Question: I'm trying doing to do a continuous integration via jenkins.
I'm at the publishing tests results part now and having a bit of struggle.
> Recording test results
ERROR: Publisher hudson.tasks.junit.JUnitResultArchiver aborted due to exception
hudson.AbortException: No test report files were found. Configuration error?
at hudson.tasks.junit.JUnitParser$ParseResultCallable.invoke(JUnitParser.java:116)
at hudson.tasks.junit.JUnitParser$ParseResultCallable.invoke(JUnitParser.java:92)
at hudson.FilePath.act(FilePath.java:981)
at hudson.FilePath.act(FilePath.java:959)
at hudson.tasks.junit.JUnitParser.parseResult(JUnitParser.java:89)
at hudson.tasks.junit.JUnitResultArchiver.parse(JUnitResultArchiver.java:121)
at hudson.tasks.junit.JUnitResultArchiver.perform(JUnitResultArchiver.java:138)
at hudson.tasks.BuildStepCompatibilityLayer.perform(BuildStepCompatibilityLayer.java:74)
at hudson.tasks.BuildStepMonitor$1.perform(BuildStepMonitor.java:20)
at hudson.model.AbstractBuild$AbstractBuildExecution.perform(AbstractBuild.java:770)
at hudson.model.AbstractBuild$AbstractBuildExecution.performAllBuildSteps(AbstractBuild.java:734)
at hudson.model.Build$BuildExecution.post2(Build.java:183)
at hudson.model.AbstractBuild$AbstractBuildExecution.post(AbstractBuild.java:683)
at hudson.model.Run.execute(Run.java:1784)
at hudson.model.FreeStyleBuild.run(FreeStyleBuild.java:43)
at hudson.model.ResourceController.execute(ResourceController.java:89)
at hudson.model.Executor.run(Executor.java:240)
It says that it cannot find any test results.
Here's path that I've set in the jenkins:

I just followed what's stated here <URL>
> All test results are stored as XML files under
build/androidTest-results
So what's the real path? Thanks!
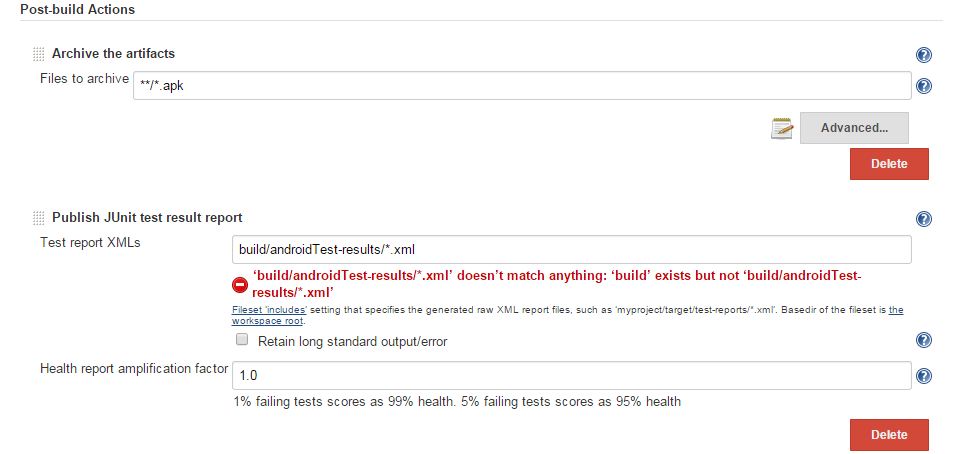
Answer: Test reports path was changed since that article was written. Now you will find you reports in '<module-name>/build/outputs/reports/androidTests' directory. By default Android Studio will create module with name 'app'. In that case path to your reports will be 'app/build/outputs/reports/androidTests'.